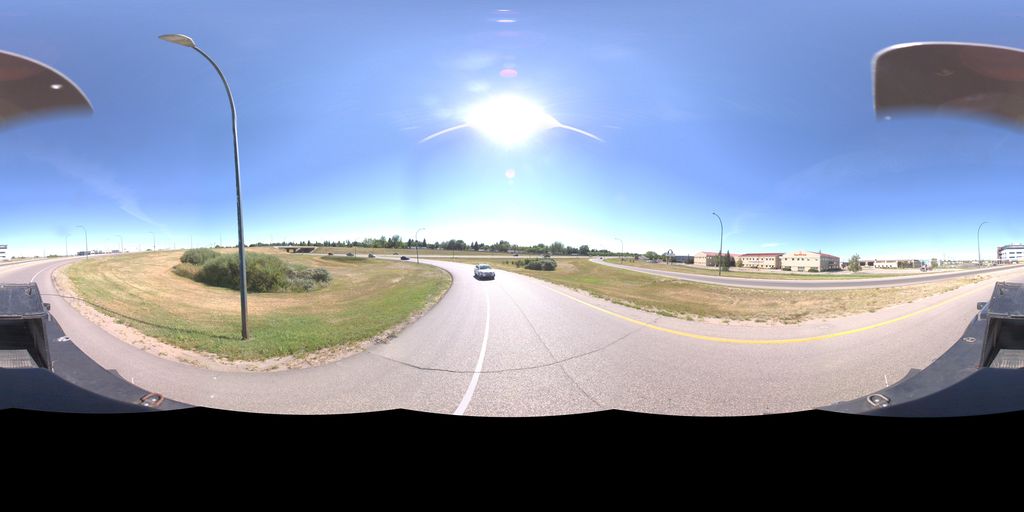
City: saskatoon